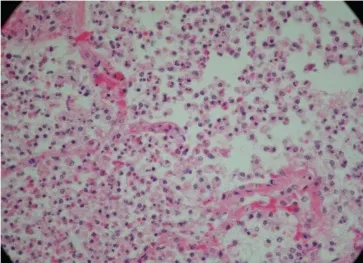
Pathological. Representation of Klebssiella Pneumonia: Note the prominent voluminous hyperdense, symmetric bilateral lung consolidation and the massive infiltration of neutrophils in the interstitium and intra alveolar spaces.
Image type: pathology (h&e)